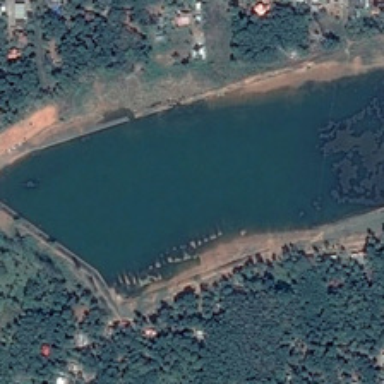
Many green trees are around an almost rectangular pond .